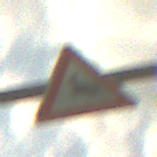
Verkehrszeichen: WildwechselRechts
Umgebung: Outdoor, RoadRail
Tageszeit: Midday
Wetter: PartlyCloudy
Licht: Natural
Jahreszeit: NotSpecified
Kontrast: HighContrast